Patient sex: M
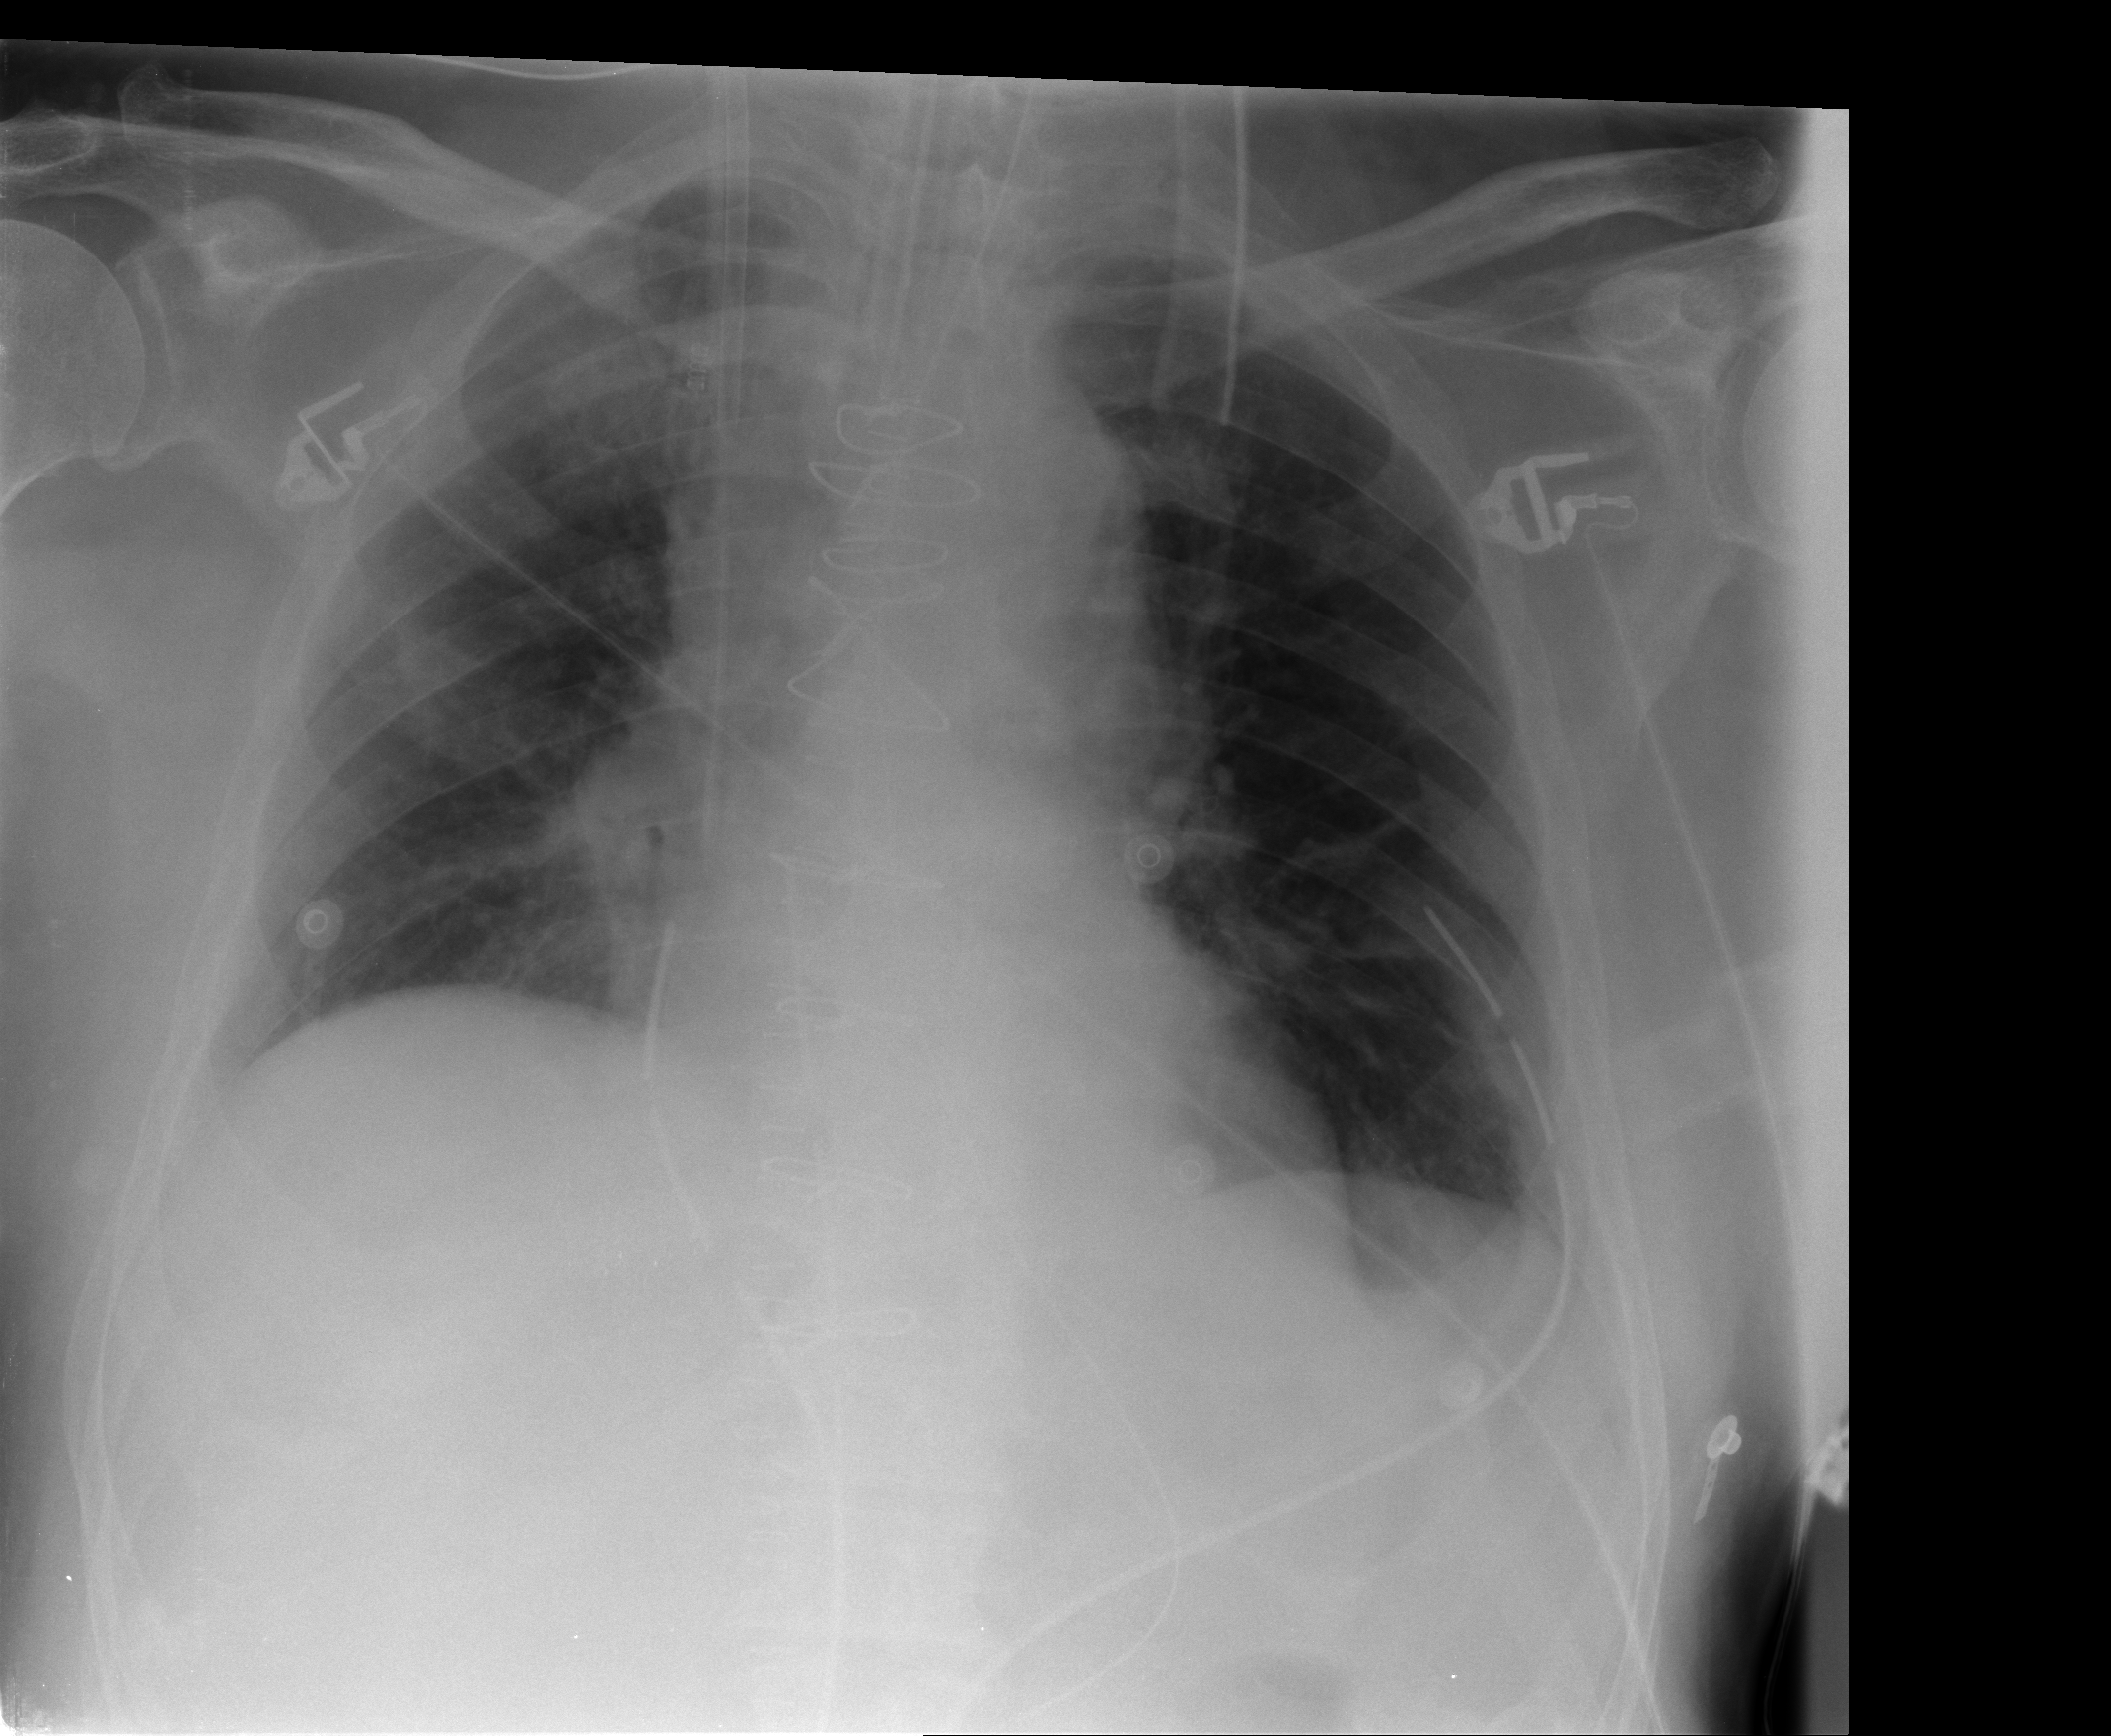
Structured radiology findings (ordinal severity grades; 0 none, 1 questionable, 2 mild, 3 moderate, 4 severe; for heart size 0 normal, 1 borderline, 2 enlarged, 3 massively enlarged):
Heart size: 0
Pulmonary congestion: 2
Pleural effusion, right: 0
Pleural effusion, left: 0
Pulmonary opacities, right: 0
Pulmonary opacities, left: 0
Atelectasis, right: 2
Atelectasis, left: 2